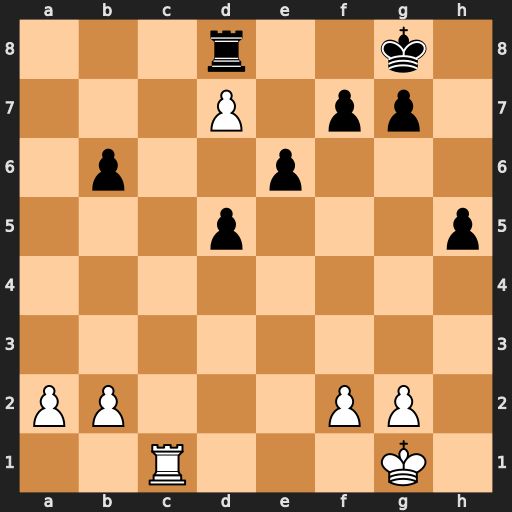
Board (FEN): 3r2k1/3P1pp1/1p2p3/3p3p/8/8/PP3PP1/2R3K1
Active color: w
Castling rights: -
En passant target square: -
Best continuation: Rc8 Kf8 Rxd8+